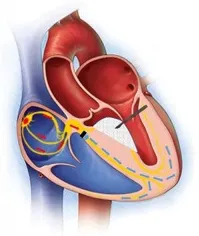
(B) A diagram of how the left bundle branch has been damaged by the scalpel in MORROW surgery. The rhythm of the ventricle comes from under the block site of the RBB (the blue arrow).
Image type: radiology (ct)